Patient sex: F
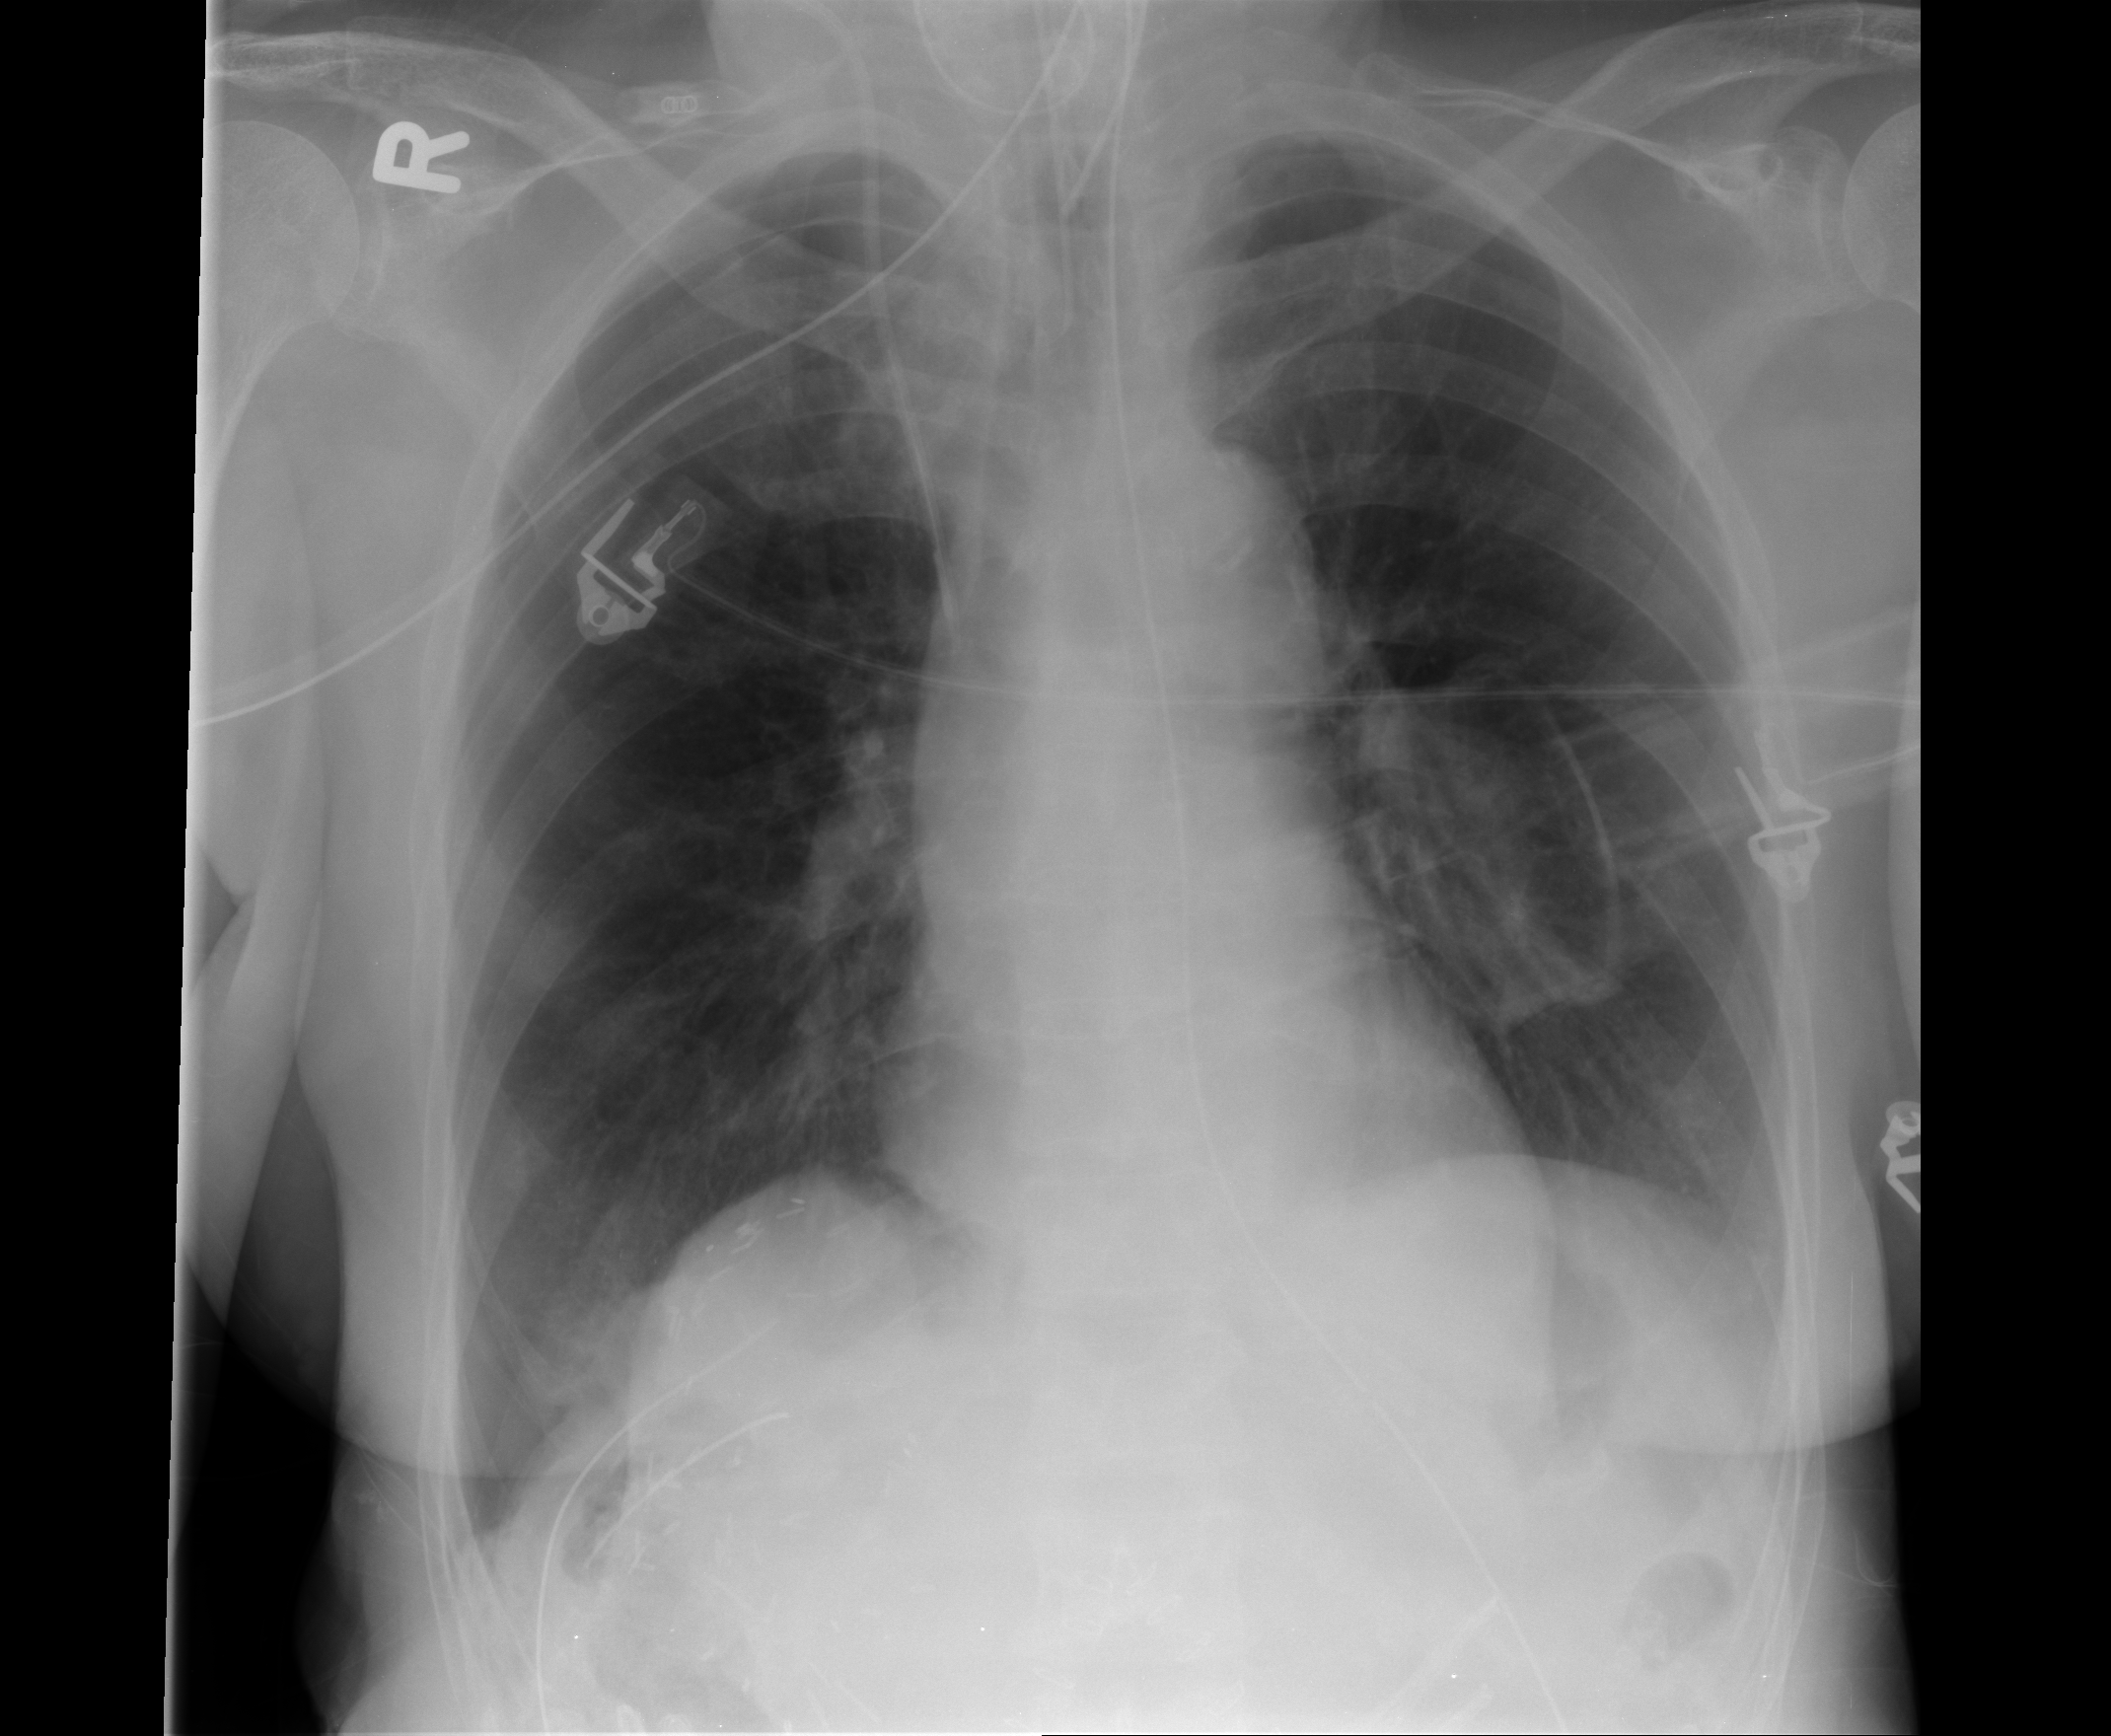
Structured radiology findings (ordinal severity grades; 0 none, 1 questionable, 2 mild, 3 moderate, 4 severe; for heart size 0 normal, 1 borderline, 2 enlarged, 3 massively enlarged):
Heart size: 0
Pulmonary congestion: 0
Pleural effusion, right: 0
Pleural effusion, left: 0
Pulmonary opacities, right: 0
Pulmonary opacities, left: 0
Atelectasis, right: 1
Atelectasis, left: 1